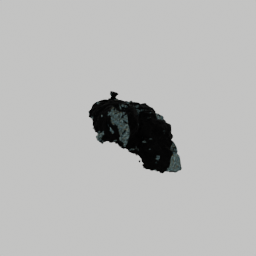
Label: nature